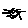
Label: sun